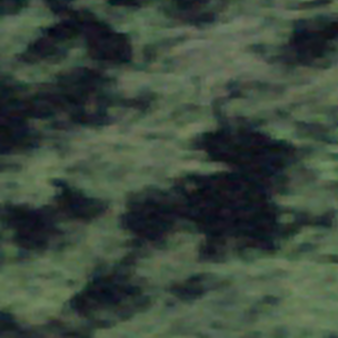
Label: other